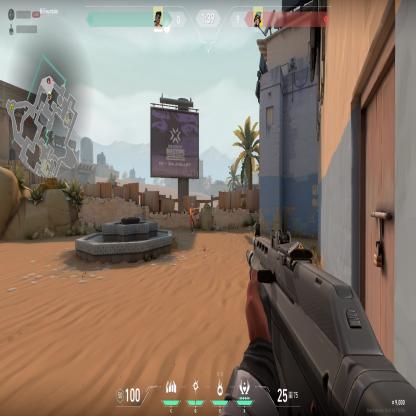
Label: enemy